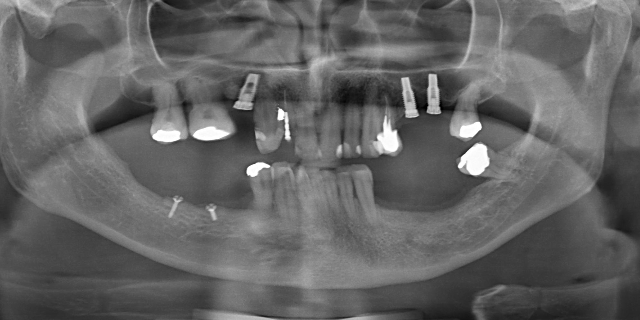
adult